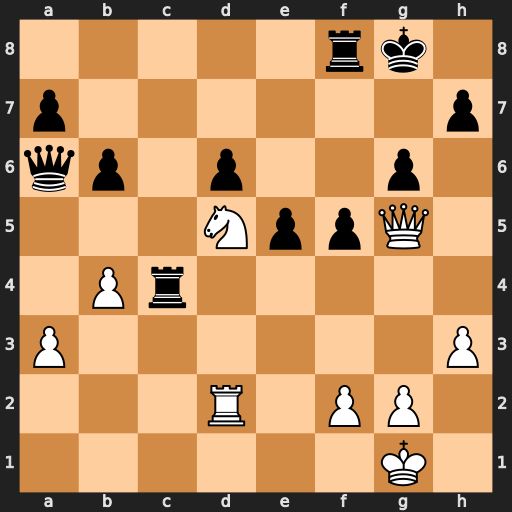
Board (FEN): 5rk1/p6p/qp1p2p1/3NppQ1/1Pr5/P6P/3R1PP1/6K1
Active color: w
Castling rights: -
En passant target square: -
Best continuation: Ne7+ Kf7 Nxg6 Rc1+ Kh2 hxg6 Rxd6